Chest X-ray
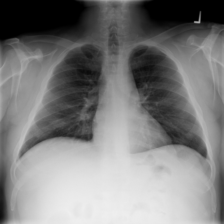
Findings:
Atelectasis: negative
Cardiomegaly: negative
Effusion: negative
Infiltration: negative
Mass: negative
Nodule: negative
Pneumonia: negative
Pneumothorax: negative
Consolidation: negative
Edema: negative
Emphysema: negative
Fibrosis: negative
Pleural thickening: negative
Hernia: negative